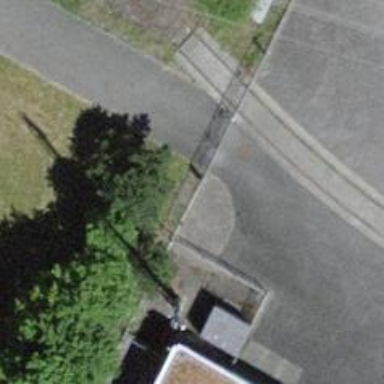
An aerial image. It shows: Gate.